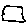
Label: square